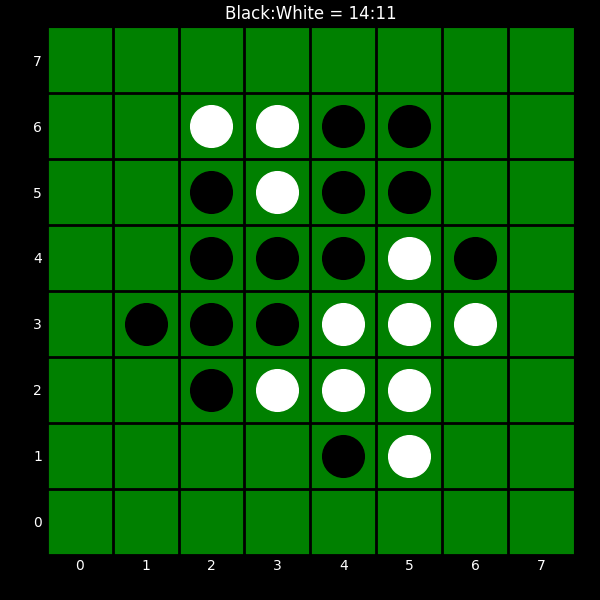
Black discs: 14
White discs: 11